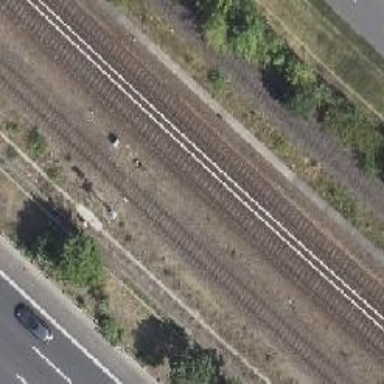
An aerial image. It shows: Railway milestone.